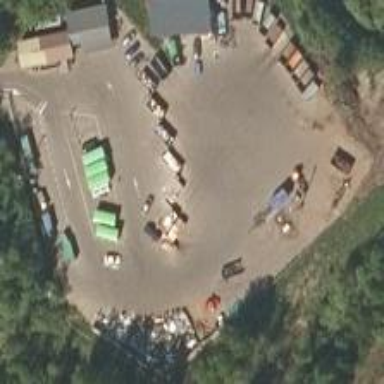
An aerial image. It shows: Recycling center that accepts green waste and scrap metal.